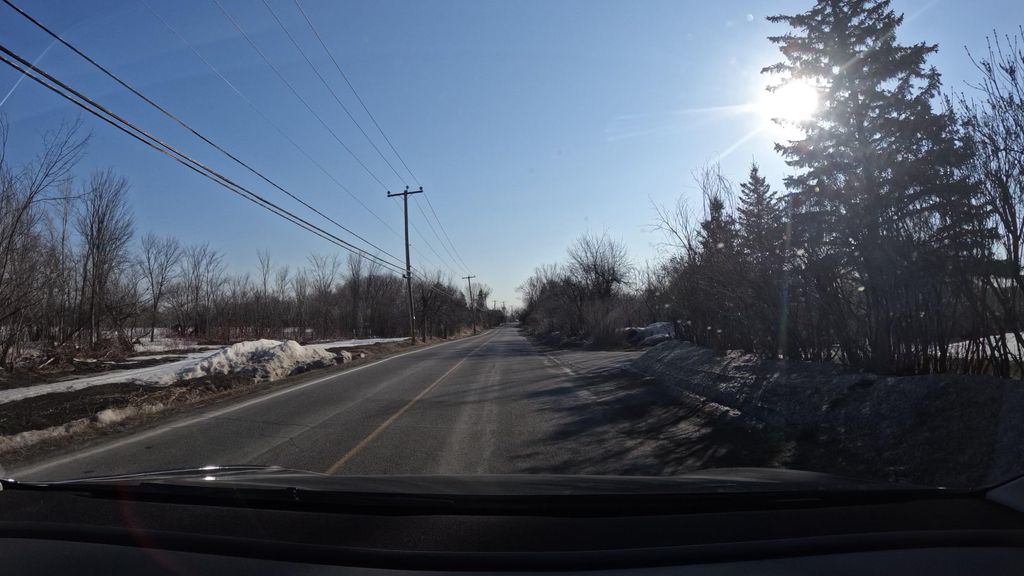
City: montreal